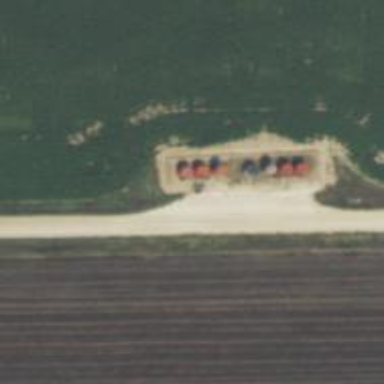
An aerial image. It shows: Storage tank that is man-made.